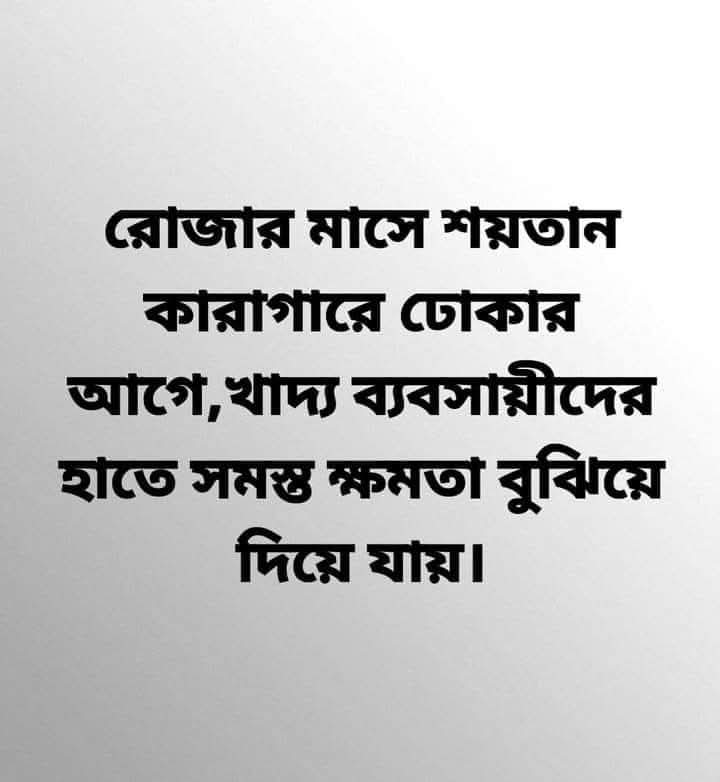
Text: রোজার মাসে শয়তান কারাগারে ঢোকার আগে, খাদ্য ব্যবসায়ীদের হাতে সমস্ত ক্ষমতা বুঝিয়ে দিয়ে যায়।
Label: Non Hate